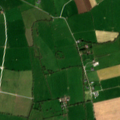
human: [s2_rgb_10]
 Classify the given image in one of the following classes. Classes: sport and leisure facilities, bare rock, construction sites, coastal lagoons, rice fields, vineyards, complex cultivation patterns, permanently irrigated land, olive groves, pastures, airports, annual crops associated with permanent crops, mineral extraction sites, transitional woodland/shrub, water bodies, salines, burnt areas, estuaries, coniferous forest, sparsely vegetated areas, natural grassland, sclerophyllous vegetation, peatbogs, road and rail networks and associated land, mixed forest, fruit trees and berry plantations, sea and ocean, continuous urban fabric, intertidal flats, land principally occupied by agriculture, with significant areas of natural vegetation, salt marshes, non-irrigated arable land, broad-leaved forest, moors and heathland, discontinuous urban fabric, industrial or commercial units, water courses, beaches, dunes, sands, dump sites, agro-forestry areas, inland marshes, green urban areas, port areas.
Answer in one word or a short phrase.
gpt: non-irrigated arable land, pastures